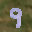
Label: 9